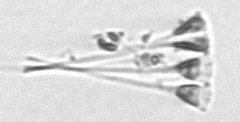
Label: Asterionellopsis_glacialis